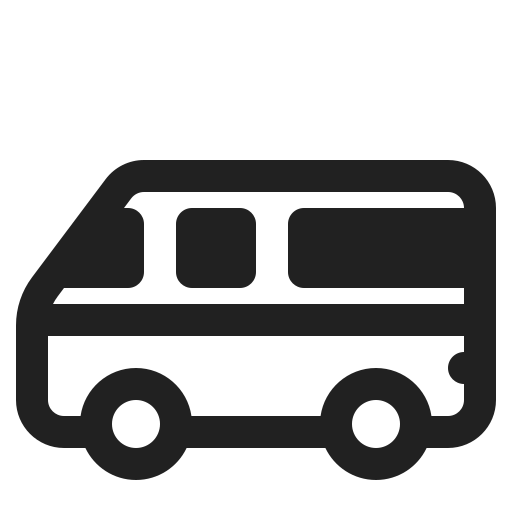
minibus high contrast